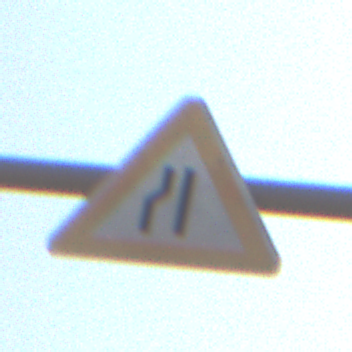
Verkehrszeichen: EinseitigVerengteFahrbahnLinks
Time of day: MorningAfternoon
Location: Outdoor (Nature)
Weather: PartlyCloudy
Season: NotSpecified
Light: Natural